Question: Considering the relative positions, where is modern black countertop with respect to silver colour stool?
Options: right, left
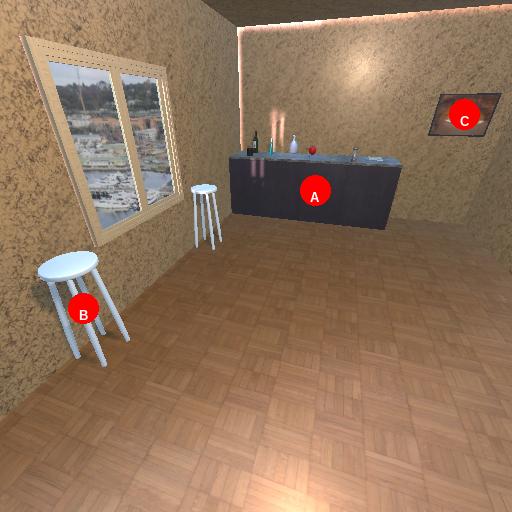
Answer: right